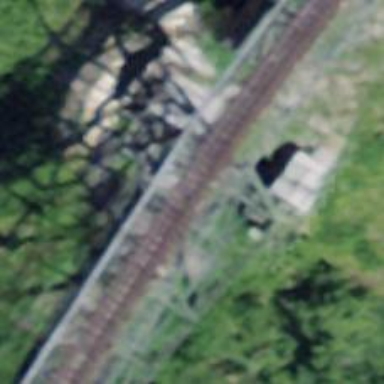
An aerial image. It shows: Narrow-gauge railway bridge with electrified contact lines and one track.